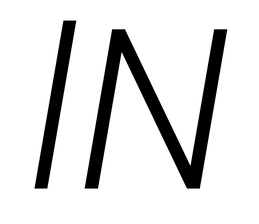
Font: Roboto-Italic_Light_Italic